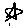
Label: star